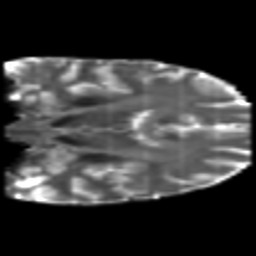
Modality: T2w
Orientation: coronal
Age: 32
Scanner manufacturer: philips
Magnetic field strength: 3 T
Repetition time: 8.6 s
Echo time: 0.127 s